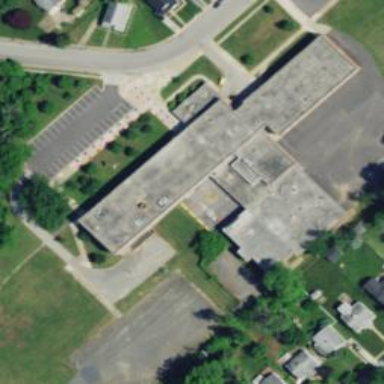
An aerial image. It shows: School.